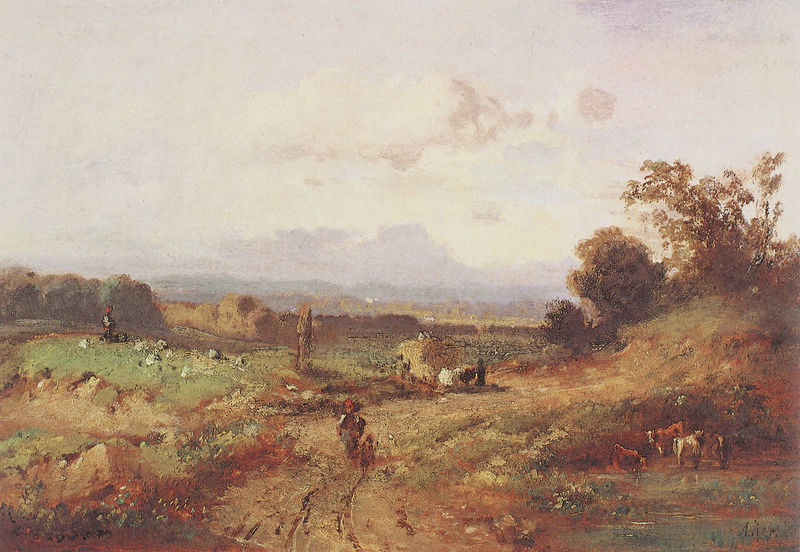
Titel: Heuernte im Murnauer Tal
Künstler: Adolf Lier
Institution: Privatbesitz
Schlagwörter: baum, blau, gemälde, himmel, wasser, wolken, bäume, grün, landschaft, menschen, teich, blumen, braun, licht, straße, stroh, weiss, rot, tiere, weg, wiese, wolke, malerei, signatur, öl, bach, erde, feld, horizont, hügel, kühe, vieh, busch, büsche, pfad, pflanzen, wald, arbeit, bauern, genre, acker, ernte, heu, berge, farben, grasen, herde, kuh, rind, kutsche, spur, wagen, frühling, kühle, acryl, buschwerk, wanderer, tränke, holländisch, schafe, hirte, heuwagen, pastoral, ernste, fled